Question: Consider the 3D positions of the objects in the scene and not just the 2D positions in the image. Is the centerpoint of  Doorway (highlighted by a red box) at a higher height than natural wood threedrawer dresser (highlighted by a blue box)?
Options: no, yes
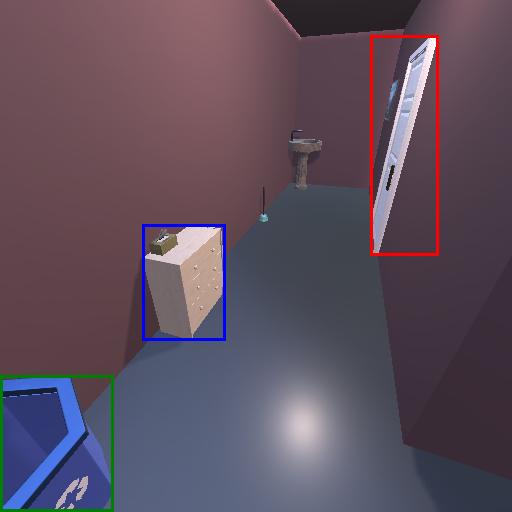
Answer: no